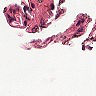
Metastatic tissue present: no